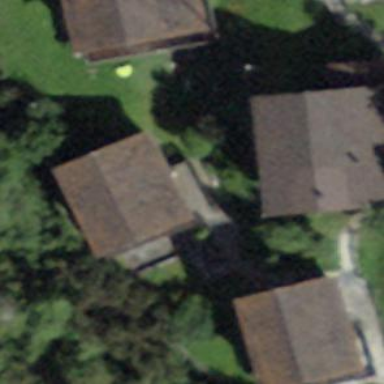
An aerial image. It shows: Simple and straightforward house.